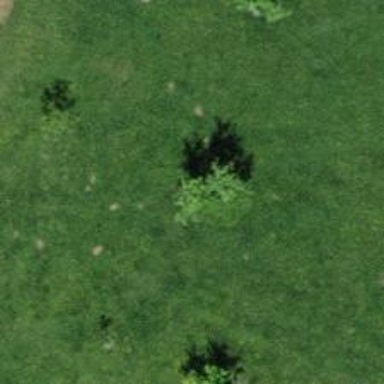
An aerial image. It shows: Broadleaved tree in natural setting.